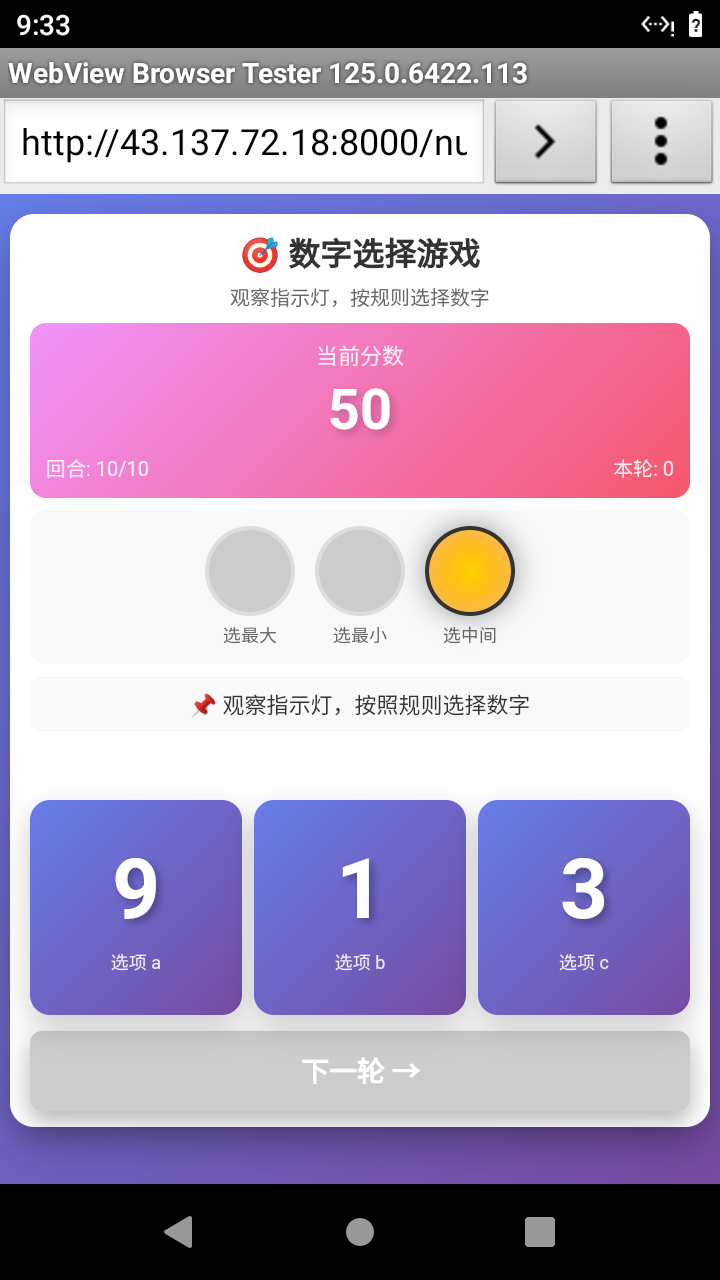

Select the correct number based on the traffic light color.
Answer: 2